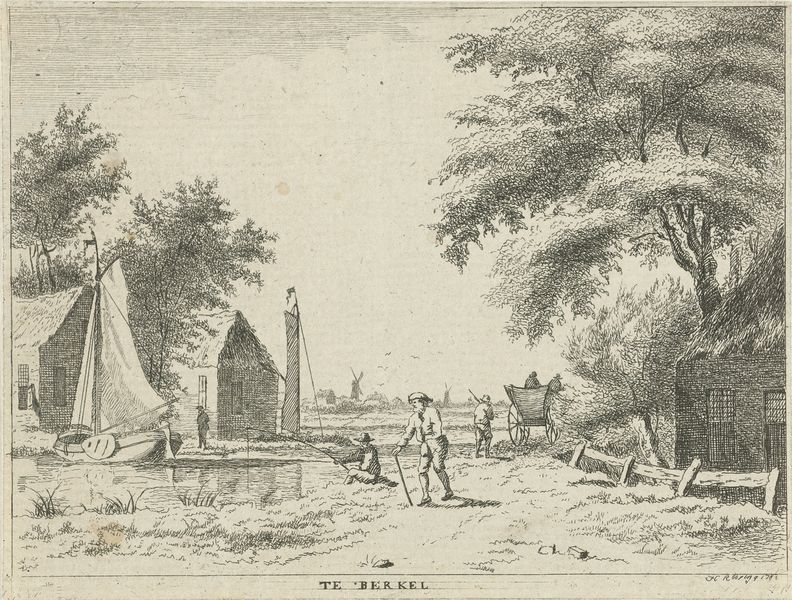
Titel: Gezicht op een rivier
Künstler: Hendrik Roosing
Standort: Amsterdam
Institution: Rijksmuseum
Schlagwörter: baum, mann, wasser, bäume, fluss, landschaft, ufer, fenster, männer, stroh, zeichnung, dach, gras, haus, weg, zaun, holland, häuser, mühle, windmühle, hütte, land, boot, karren, räder, stock, küste, schiff, segel, segelboot, fahne, grafik, kutsche, wagen, staffage, druck, stich, angel, ländlich, wanderer, fischerei, angler, fuhrwerk, zeun, te berkel, boot wasse